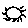
Label: sun